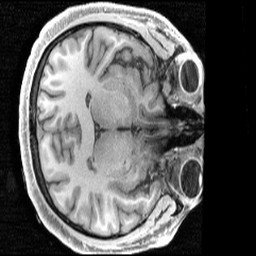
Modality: T1w
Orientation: axial
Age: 21
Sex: male
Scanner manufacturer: siemens
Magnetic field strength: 3 T
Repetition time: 2.4 s
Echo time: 0.00231 s